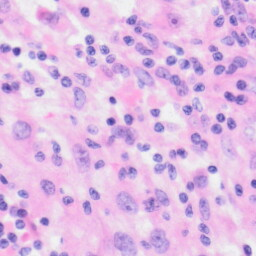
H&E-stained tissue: Kidney